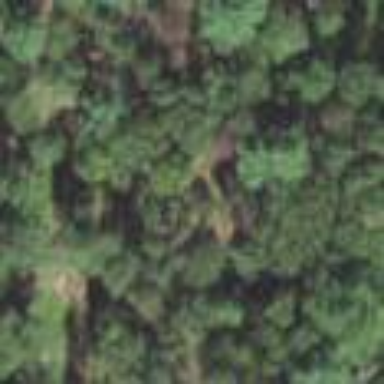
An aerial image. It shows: Needle-leaved woodland.